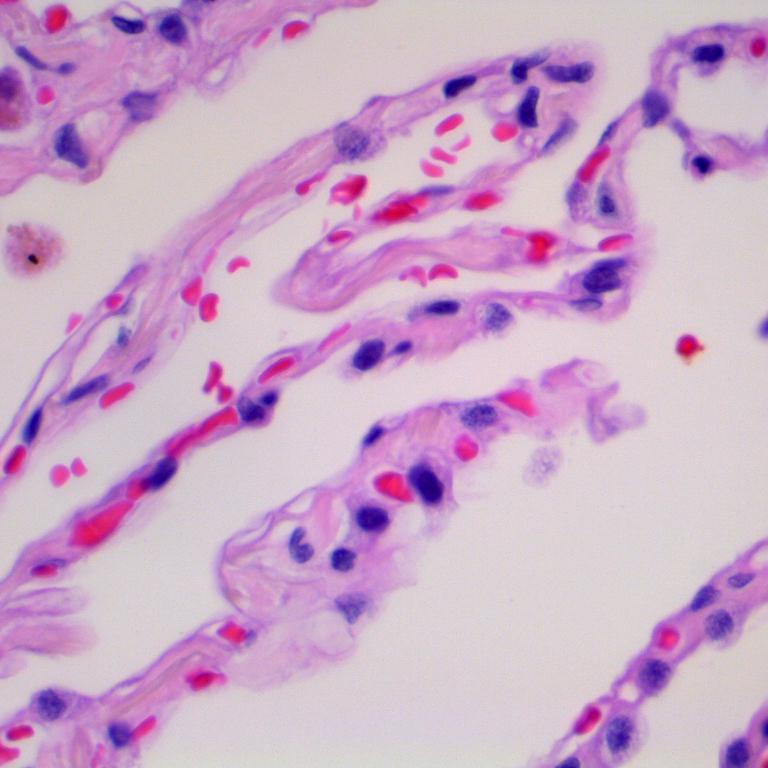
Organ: lung
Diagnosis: benign